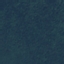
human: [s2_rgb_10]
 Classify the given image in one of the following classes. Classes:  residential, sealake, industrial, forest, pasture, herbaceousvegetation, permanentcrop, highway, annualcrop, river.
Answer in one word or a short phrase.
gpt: Forest